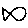
Label: fish